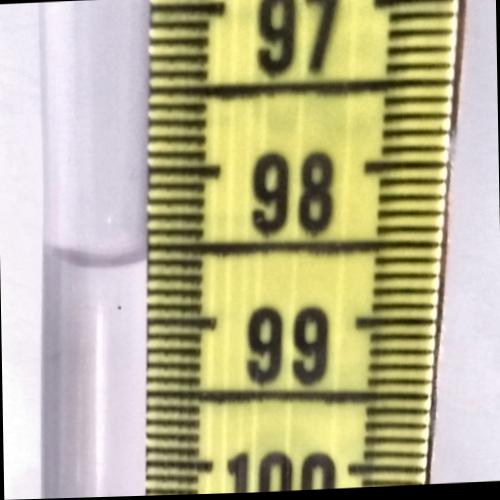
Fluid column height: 98.6 cm